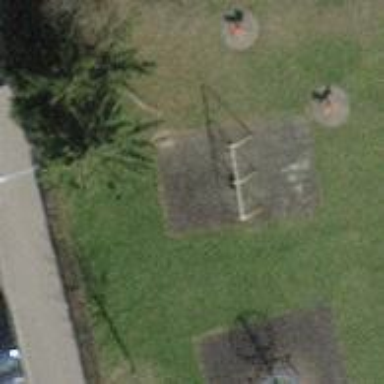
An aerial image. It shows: Playground with swings.